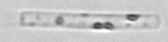
Label: Leptocylindrus